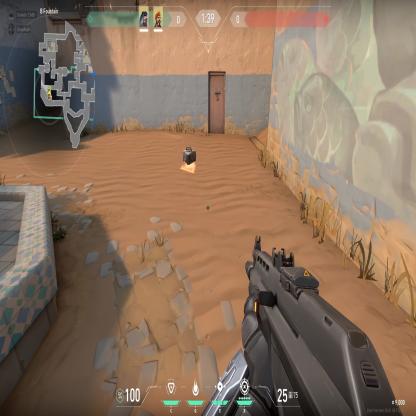
Label: dropped spike